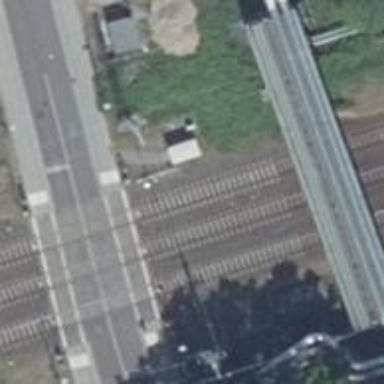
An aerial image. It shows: Railway crossing with traffic signals. The crossing is equipped with double half barriers.